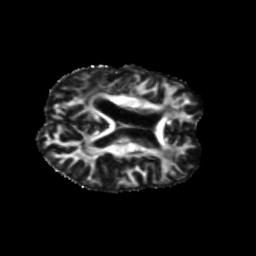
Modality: FA
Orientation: axial
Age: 58
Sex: female
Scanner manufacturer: siemens
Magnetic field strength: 3 T
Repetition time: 5.25 s
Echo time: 0.08 s